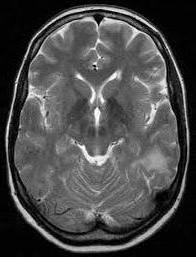
Label: notumor